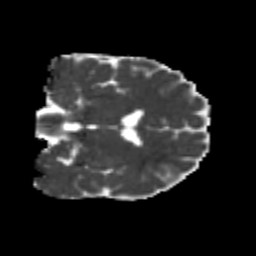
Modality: MD
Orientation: coronal
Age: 22
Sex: male
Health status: healthy
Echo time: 0.074 s